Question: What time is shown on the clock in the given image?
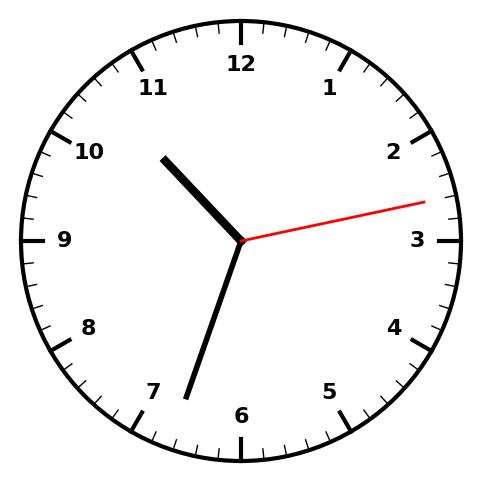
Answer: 10:33:13